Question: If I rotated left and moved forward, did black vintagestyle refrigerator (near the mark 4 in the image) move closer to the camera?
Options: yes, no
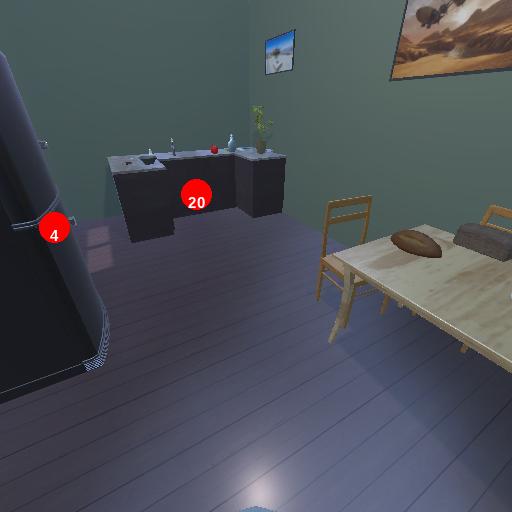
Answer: yes